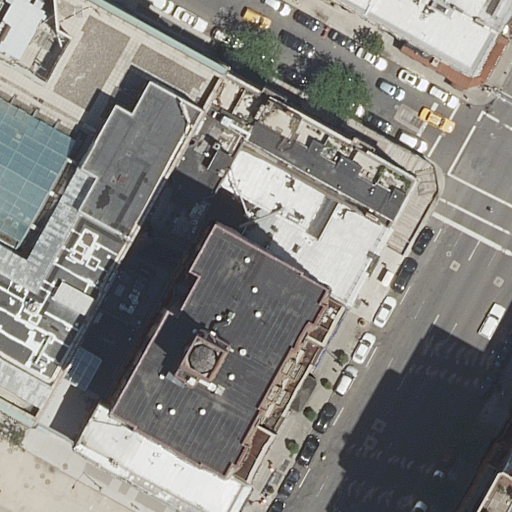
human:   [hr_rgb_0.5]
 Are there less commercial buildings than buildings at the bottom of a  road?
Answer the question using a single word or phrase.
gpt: yes

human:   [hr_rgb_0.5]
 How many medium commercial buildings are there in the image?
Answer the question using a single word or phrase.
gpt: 0

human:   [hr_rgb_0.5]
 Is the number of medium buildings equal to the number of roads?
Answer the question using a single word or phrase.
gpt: yes

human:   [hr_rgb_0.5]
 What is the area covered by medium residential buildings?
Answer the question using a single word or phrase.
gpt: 1450m2

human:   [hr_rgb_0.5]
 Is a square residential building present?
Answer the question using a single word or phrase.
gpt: no

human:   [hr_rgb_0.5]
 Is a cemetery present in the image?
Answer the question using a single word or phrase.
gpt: no

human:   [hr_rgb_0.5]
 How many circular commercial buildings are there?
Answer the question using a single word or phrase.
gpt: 0

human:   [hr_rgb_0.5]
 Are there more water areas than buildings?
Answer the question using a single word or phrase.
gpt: no

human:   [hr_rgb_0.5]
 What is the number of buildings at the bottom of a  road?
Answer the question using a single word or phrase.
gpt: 6

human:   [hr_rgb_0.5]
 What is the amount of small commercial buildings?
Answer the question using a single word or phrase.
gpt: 0

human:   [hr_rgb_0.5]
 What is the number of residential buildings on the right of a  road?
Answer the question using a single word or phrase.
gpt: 8

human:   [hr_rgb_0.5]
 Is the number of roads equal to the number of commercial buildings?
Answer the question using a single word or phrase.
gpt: no

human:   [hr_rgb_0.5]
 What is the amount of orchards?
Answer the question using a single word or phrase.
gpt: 0

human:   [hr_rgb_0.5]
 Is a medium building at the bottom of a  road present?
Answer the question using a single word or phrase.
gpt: yes

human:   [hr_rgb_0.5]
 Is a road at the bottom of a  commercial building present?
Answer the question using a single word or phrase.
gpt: no

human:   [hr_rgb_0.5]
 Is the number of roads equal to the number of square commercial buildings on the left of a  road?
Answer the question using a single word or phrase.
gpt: no

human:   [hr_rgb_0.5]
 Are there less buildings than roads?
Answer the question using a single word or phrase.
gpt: no

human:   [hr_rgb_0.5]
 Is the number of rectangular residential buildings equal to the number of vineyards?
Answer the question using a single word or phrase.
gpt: no

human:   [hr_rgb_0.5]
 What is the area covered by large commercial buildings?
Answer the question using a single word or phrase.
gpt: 0m2

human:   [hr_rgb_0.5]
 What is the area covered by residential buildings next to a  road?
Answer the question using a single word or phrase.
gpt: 4219m2

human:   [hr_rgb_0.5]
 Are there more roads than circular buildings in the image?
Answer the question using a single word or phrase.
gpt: yes

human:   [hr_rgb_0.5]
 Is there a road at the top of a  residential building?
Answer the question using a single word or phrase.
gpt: yes

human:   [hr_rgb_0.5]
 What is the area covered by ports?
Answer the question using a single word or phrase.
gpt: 0m2

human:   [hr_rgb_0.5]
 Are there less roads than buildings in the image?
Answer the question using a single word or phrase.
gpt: yes

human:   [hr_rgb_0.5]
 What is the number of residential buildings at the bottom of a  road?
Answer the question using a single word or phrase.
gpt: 6

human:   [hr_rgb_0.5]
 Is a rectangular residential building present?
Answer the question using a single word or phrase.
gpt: yes

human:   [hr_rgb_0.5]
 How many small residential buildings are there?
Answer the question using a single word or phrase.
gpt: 2

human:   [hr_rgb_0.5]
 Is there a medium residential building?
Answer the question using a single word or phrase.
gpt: yes

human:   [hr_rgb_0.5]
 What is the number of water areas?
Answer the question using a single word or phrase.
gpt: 0

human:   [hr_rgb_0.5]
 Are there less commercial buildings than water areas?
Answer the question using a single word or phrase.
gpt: no

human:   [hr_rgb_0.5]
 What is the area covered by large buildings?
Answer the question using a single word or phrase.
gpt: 2715m2

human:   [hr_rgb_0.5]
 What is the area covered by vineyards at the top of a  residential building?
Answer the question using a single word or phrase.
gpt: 0m2

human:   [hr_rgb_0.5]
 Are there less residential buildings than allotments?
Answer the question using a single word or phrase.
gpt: no

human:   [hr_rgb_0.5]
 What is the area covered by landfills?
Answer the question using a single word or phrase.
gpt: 0m2

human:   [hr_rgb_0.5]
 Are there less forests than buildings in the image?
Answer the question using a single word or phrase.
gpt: yes

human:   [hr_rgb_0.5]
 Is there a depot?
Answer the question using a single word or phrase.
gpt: no